Interaction volume radius: 10 \u00c5
Interaction volume height: 25 \u00c5
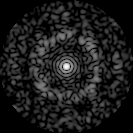
Disorder parameter: 0.7605